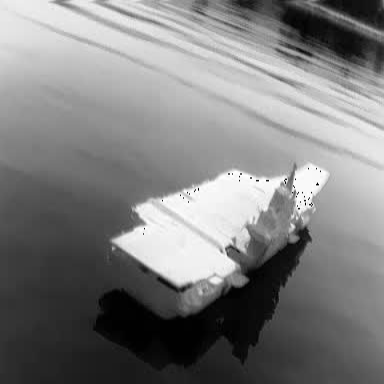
There is a warship in the infrared image.